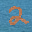
Label: 2